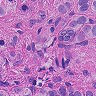
Metastatic tissue present: yes